Interaction volume radius: 5 \u00c5
Interaction volume height: 35 \u00c5
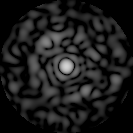
Disorder parameter: 0.8373